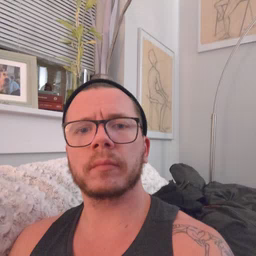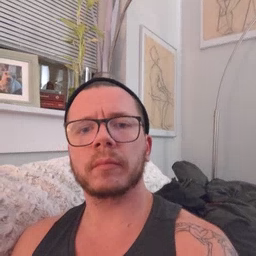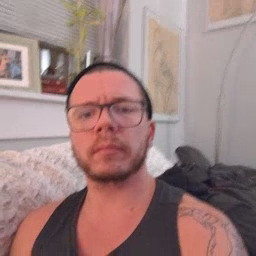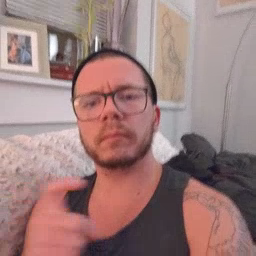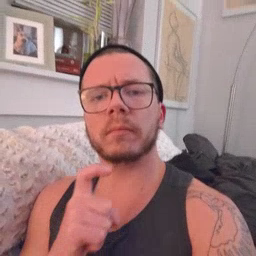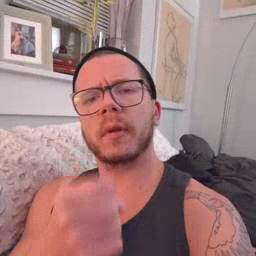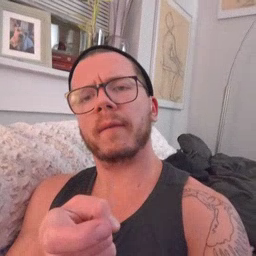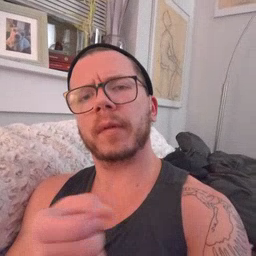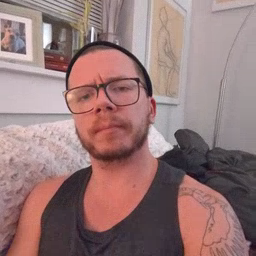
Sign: give